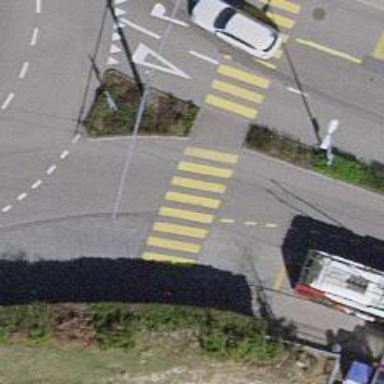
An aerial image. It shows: Secondary road with asphalt surface and trolley wires.